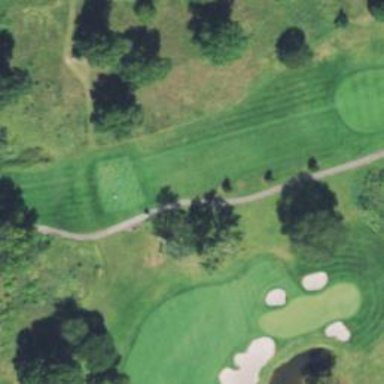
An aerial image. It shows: Service road designated as golf cart path.